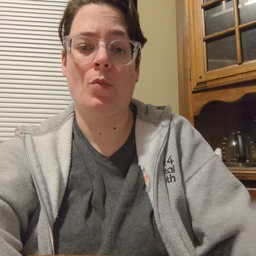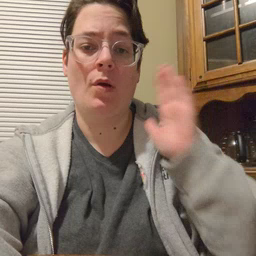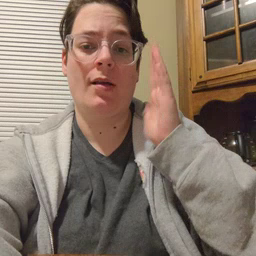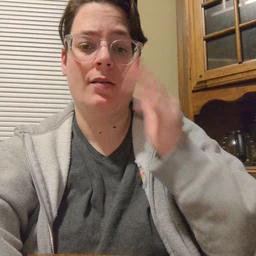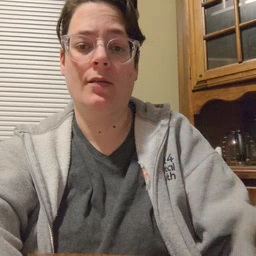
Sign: will